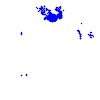
Particle: electron